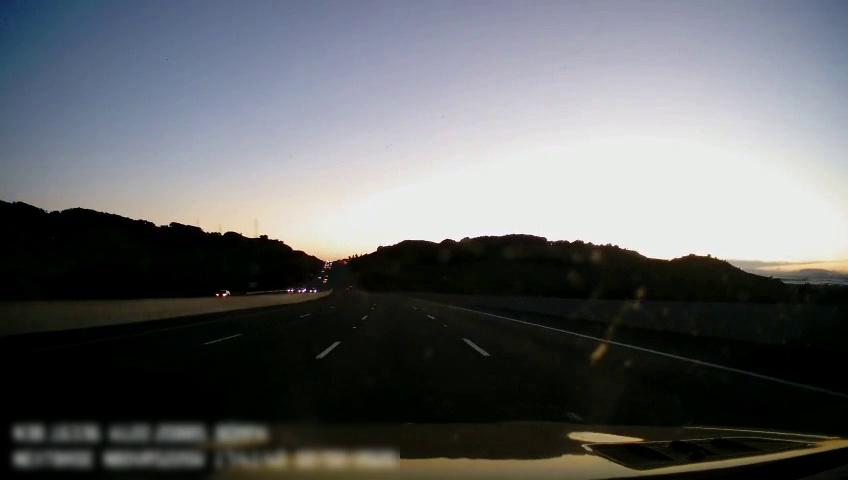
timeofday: Dusk/Dawn/Twilight
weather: Sunny
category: Drivable Space
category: Vehicles | Car
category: Lanes | Alternate Lane
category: Lanes | Current Lane
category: Lanes | Current Lane
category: Lanes | Alternate Lane
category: Lanes | Alternate Lane